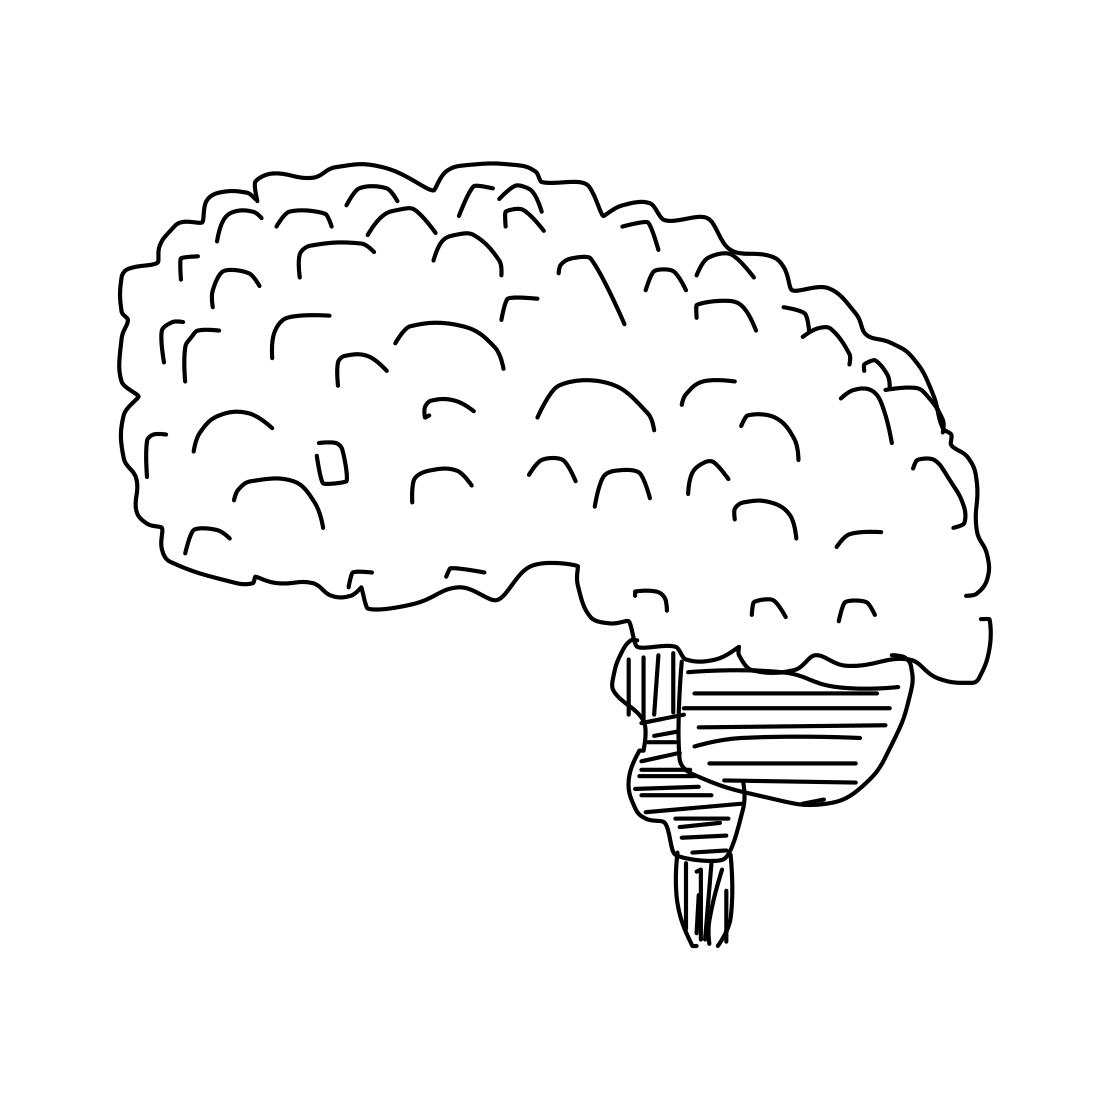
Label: brain